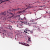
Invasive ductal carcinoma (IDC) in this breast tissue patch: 1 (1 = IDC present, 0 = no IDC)